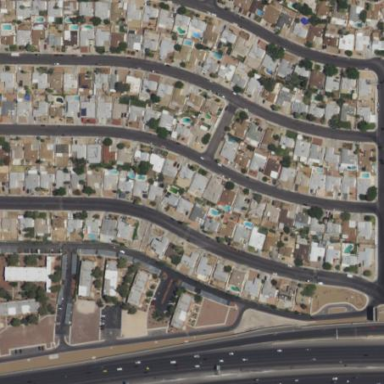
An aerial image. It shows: Residential area.